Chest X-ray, PA view. Patient: 16 years old, sex M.
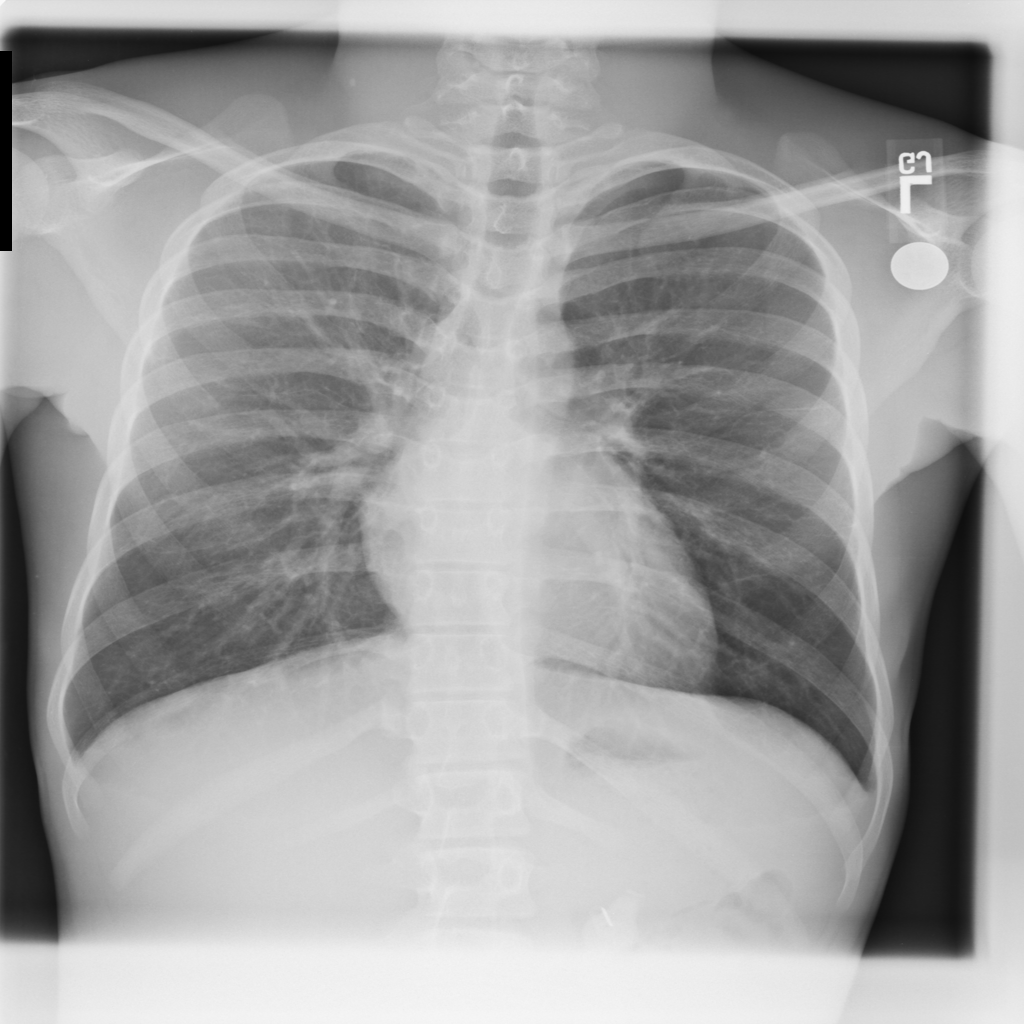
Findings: No Finding